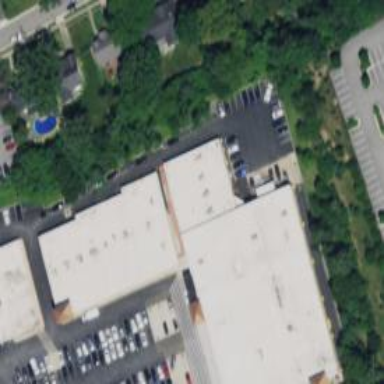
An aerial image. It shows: Veterinary facility.